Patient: sex M, age 71
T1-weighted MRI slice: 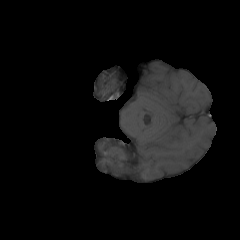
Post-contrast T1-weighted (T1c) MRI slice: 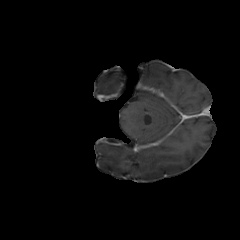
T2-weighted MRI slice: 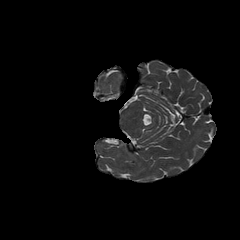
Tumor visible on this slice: no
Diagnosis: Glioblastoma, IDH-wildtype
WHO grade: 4